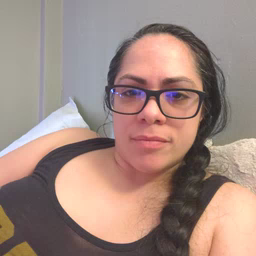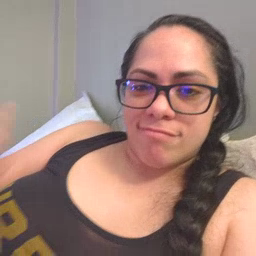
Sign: can